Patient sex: M
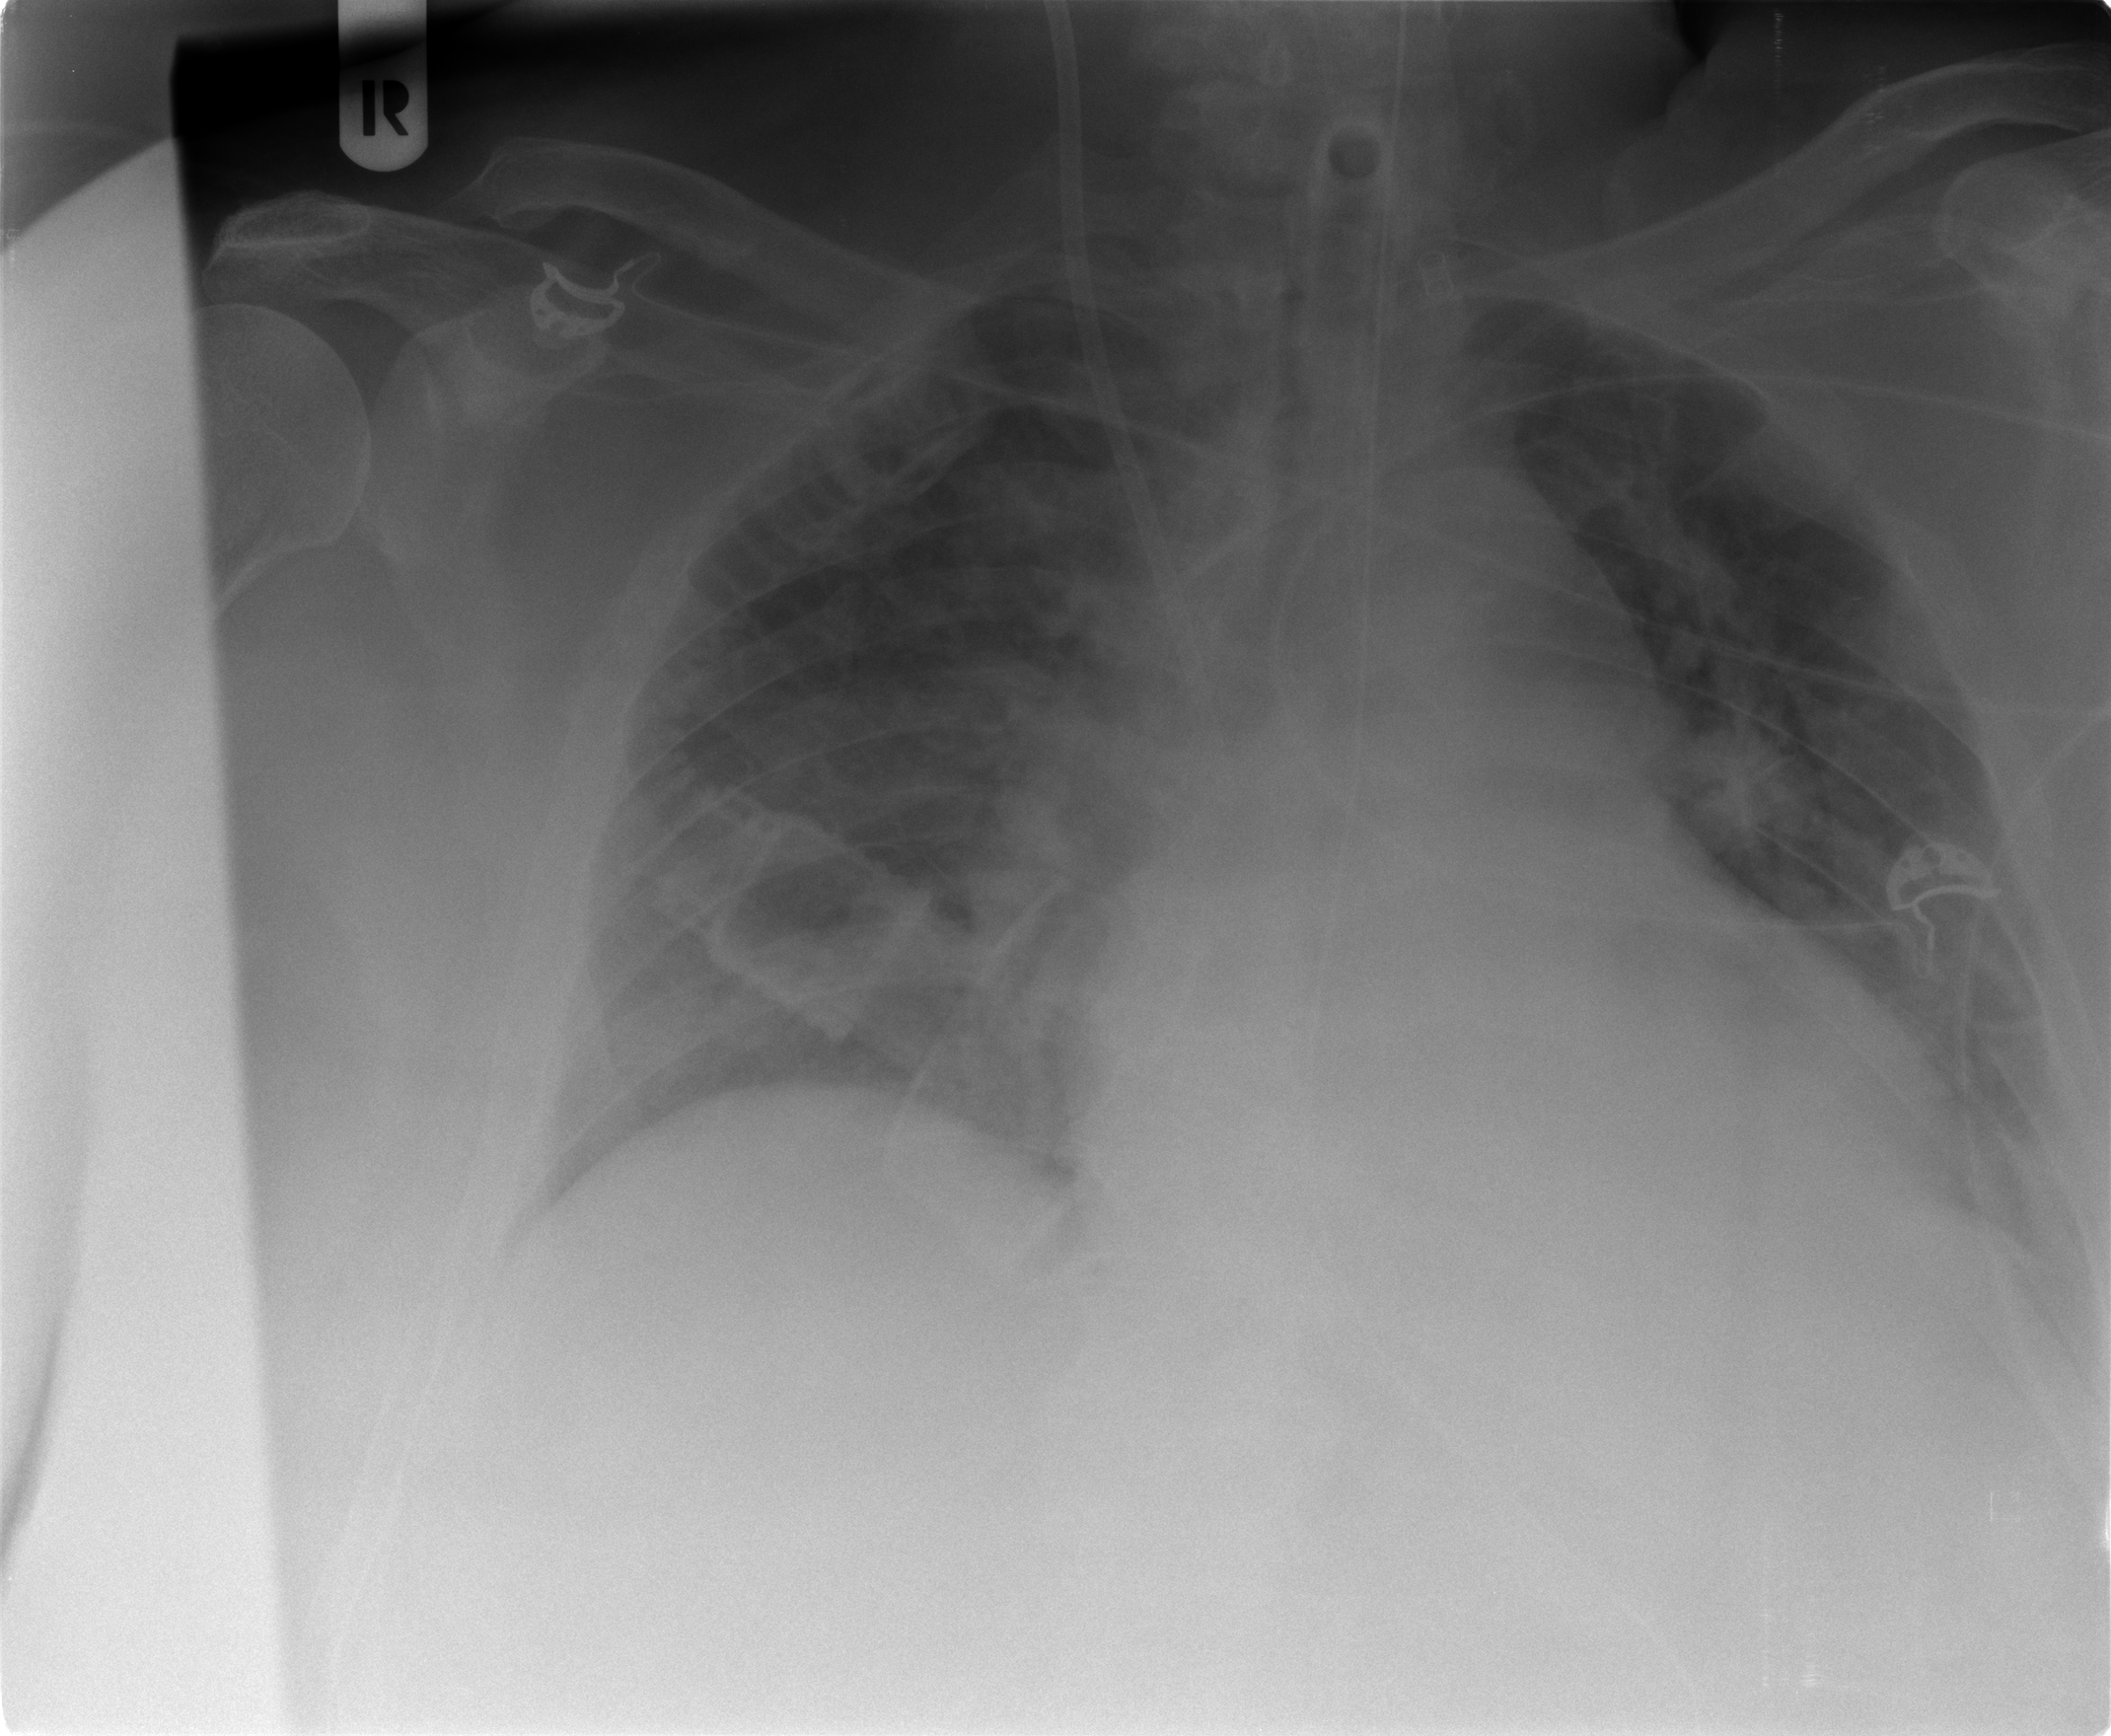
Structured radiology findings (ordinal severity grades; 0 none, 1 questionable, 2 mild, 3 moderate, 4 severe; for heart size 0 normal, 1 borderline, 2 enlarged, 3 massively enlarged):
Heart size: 2
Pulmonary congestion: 2
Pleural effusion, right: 1
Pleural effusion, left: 0
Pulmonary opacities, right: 2
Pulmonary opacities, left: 0
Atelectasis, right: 2
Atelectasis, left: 1